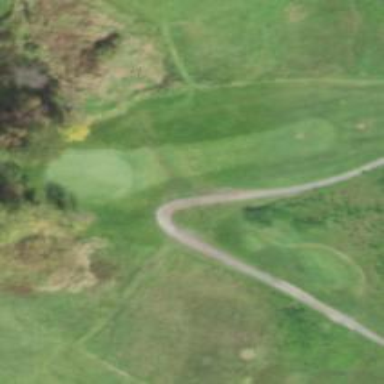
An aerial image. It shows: Path used for both walking and golf.